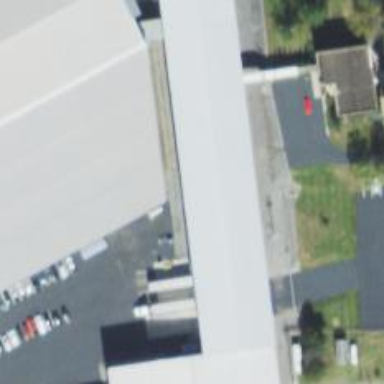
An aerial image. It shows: Warehouse building.